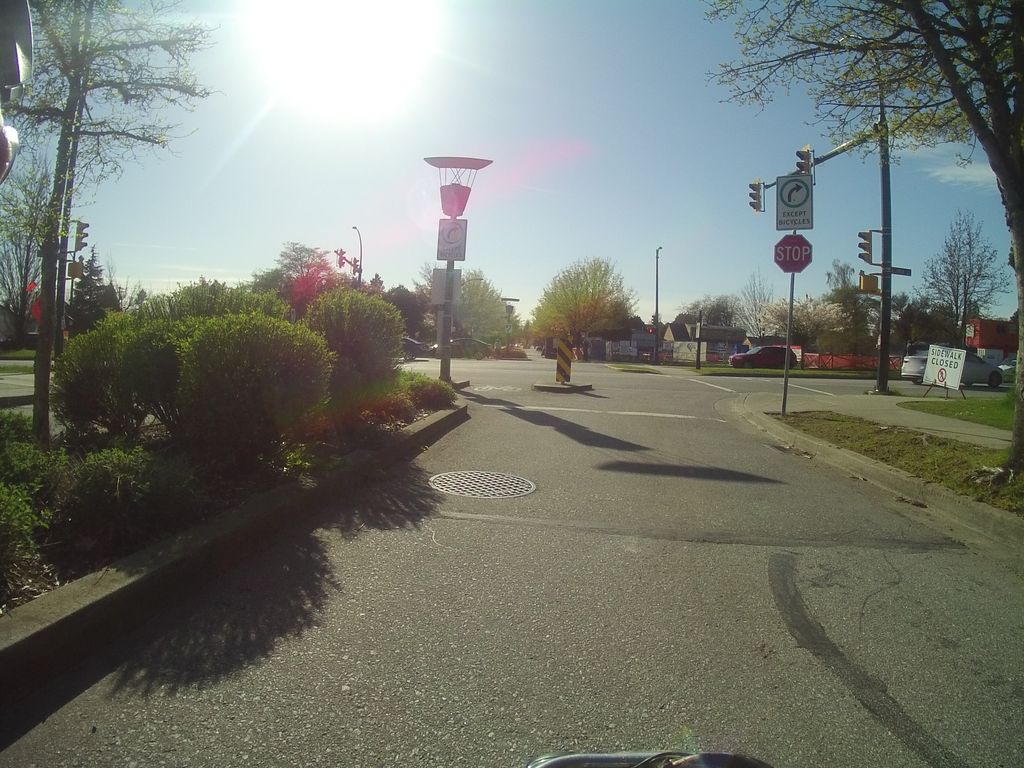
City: vancouver